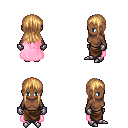
a pixel art fantasy rpg character, female body template, human, dark skin, pink cape, robe skirt, light blonde unkempt hairstyle, metal gloves, metal boots, four views (front, back, left, right), 2x2 character sprite sheet, small pixel art, hard edges, no anti-aliasing